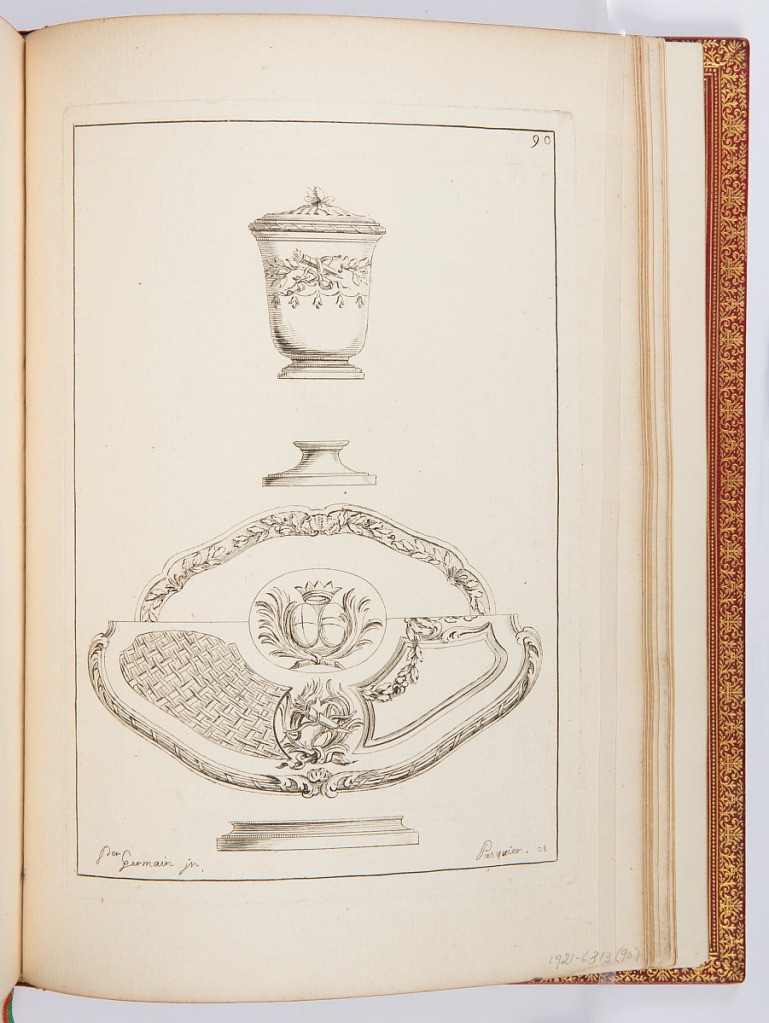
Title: Goblet Gantière &c
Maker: Pierre Germain, French, 1703 - 1783
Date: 1748
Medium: Etching on laid paper
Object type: Print
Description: Design for a goblet and split platter decorated with ornament motifs including branches, quivers, flowers, coat of arms, garland, basket weave, and bound reed. The plate is signed and numbered.